Question: Does anyone know if \u200b should be working on Android as a zero width space that functions as a line break if the TextView length is exceeded by the text of the TextView? It appears that only \u0020 is line breaking for me, but I'm not able to figure out how to have a zero width version of it. \u200b is what I expect should work, per the following link, but it only does the zero-width space and doesn't break...and as stated, only \u0020 is line breaking.
<URL>
I've attached the view of an Activity I'm using for testing where U+ is being used in place of \u.
I've also tried using the fromHtml option to see if there is an Html option that works but haven't had any luck with arial.
Here's the test code I'm using
'''
public class TextSpaceActivity extends Activity {
public static void start( Context ctx ) {
ctx.startActivity( new Intent( ctx, TextSpaceActivity.class ) );
}
protected void onCreate(Bundle savedInstanceState) {
super.onCreate( savedInstanceState );
setContentView( R.layout.text_space_activity );
setTitle( "TextSpaceActivity" );
setText( R.id.tsa_txvw_1, "abc\u0020123\u0020xyz\u0020987" );
setText( R.id.tsa_txvw_2, "abc\u200a123\u200axyz\u200a987" );
setText( R.id.tsa_txvw_3, "abc\u200b123\u200bxyz\u200b987" );
}
TextView txvw;
private void setText( int txvwResId, String txt ) {
txvw = (TextView)findViewById( txvwResId );
txvw.setText( txt );
}
}
'''

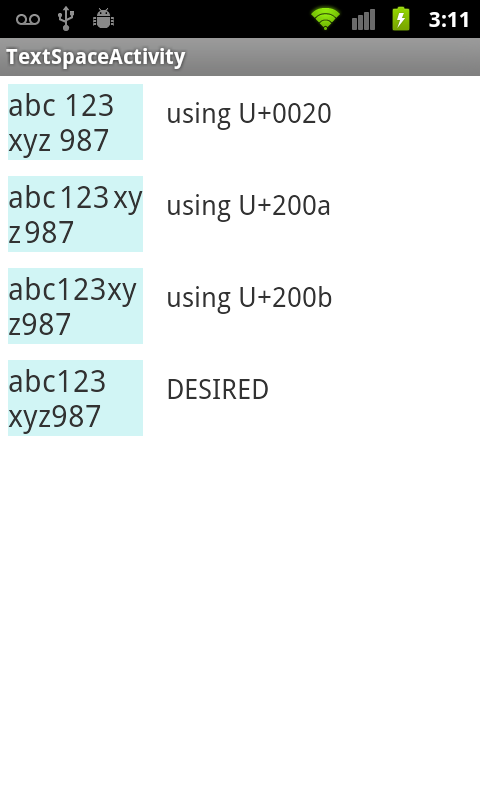
Answer: I don't believe the line-breaking algorithm understands the zero-width line-break, or soft hyphens, or the line- or paragraph-separator characters for that matter. Here's the code from the Android source that decides if there can be a line break here ('android.text.StaticLayout', lines 358-366 in the source):
'''
// From the Unicode Line Breaking Algorithm (at least approximately)
boolean isLineBreak = isSpaceOrTab ||
// / is class SY and - is class HY, except when followed by a digit
((c == CHAR_SLASH || c == CHAR_HYPHEN) &&
(j + 1 >= spanEnd || !Character.isDigit(chs[j + 1 - paraStart]))) ||
// Ideographs are class ID: breakpoints when adjacent, except for NS
// (non-starters), which can be broken after but not before
(c >= CHAR_FIRST_CJK && isIdeographic(c, true) &&
j + 1 < spanEnd && isIdeographic(chs[j + 1 - paraStart], false));
'''
where 'isSpaceOrTab' is defined just above (line 343) as:
'''
boolean isSpaceOrTab = c == CHAR_SPACE || c == CHAR_TAB;
'''
All the 'CHAR_' constants are plain character constants, so there's nothing like 'isspace' going on. Lines 952-958 in the same file:
'''
private static final char CHAR_FIRST_CJK = '';
private static final char CHAR_NEW_LINE = '
';
private static final char CHAR_TAB = ' ';
private static final char CHAR_SPACE = ' ';
private static final char CHAR_SLASH = '/';
private static final char CHAR_HYPHEN = '-';
'''
Looking at your other comments, I see you're trying to break Chinese correctly. You might not have to do anything special: as the 'isIdeographic' call above hints, it tries to break between two ideographs without inserting spaces. Only the 'StaticLayout' breaker does this: 'DynamicLayout' only uses newline characters, so it will only break correctly on static text.
I'm afraid from my research it looks like you're screwed. My only suggestion for a work-around would be to use a 'WebView' instead of a 'TextView', and use the superior line-breaking capabilities of the system's web browser instead of the limited implementation 'TextView' offers.